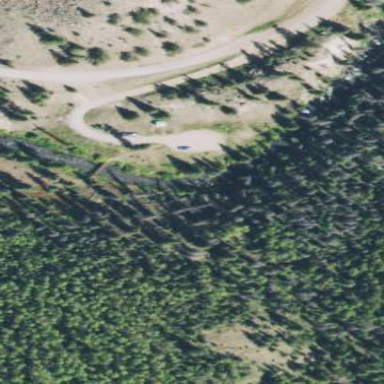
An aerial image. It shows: Basic campsite popular for tourism.